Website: lowes
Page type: billing-address
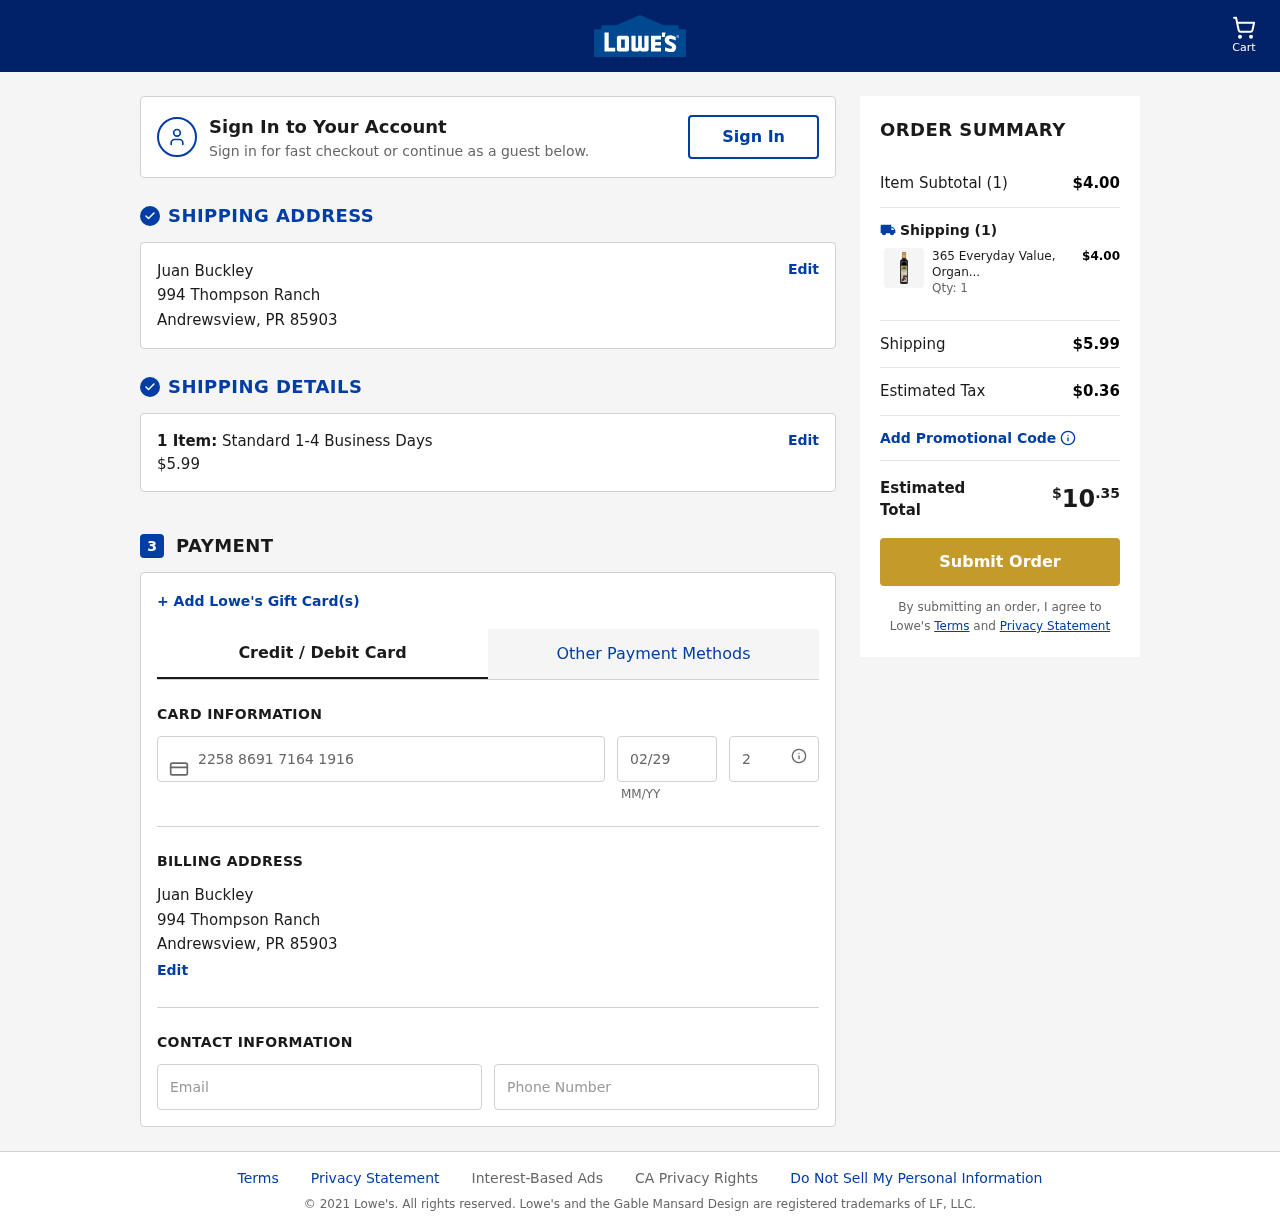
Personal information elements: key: PII_CARD_CVV
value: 254
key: PII_CARD_EXPIRY
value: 02/29
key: PII_CARD_NUMBER
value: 2258 8691 7164 1916
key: PII_CITY
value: Andrewsview
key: PII_EMAIL
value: juanbuckley@yahoo.com
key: PII_FULLNAME
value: Juan Buckley
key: PII_PHONE
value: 9223279836
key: PII_POSTCODE
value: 85903
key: PII_STATE_ABBR
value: PR
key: PII_STREET
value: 994 Thompson Ranch
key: PII_FULLNAME2
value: Juan Buckley
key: PII_STREET2
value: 994 Thompson Ranch
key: PII_CITY2
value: Andrewsview
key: PII_STATE_ABBR2
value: PR
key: PII_POSTCODE2
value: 85903
Product elements: key: PRODUCT1_NAME
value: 365 Everyday Value, Organic Balsamic Vinegar of Modena, 16.9 fl oz
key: PRODUCT1_PRICE
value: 4
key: PRODUCT1_QUANTITY
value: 1
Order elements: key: ORDER_NUM_ITEMS
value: Cart
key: ORDER_NUM_ITEMS
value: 1 Item:
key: ORDER_NUM_ITEMS
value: Item Subtotal (1)
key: ORDER_SHIPPING_COST
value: $5.99
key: ORDER_SUBTOTAL
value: $4.00
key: ORDER_TAX
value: $0.36
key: ORDER_TOTAL
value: $10.35